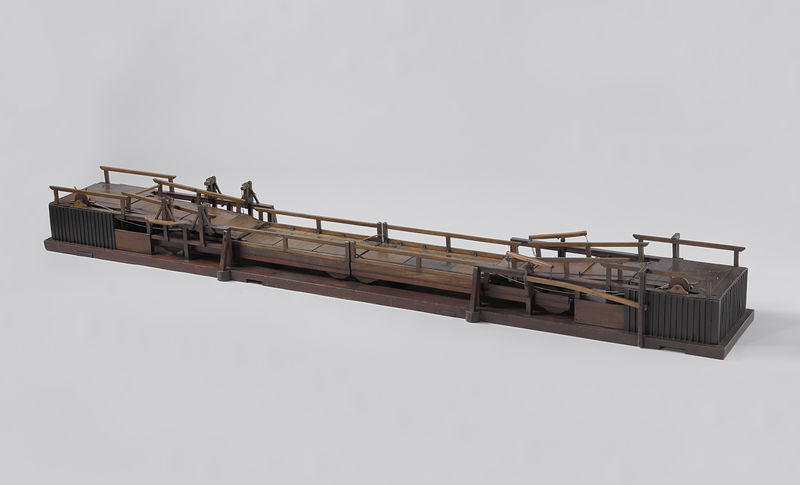
Titel: Model van een vlotbrug
Künstler: Jan Jansz. Blanken
Standort: Amsterdam
Institution: Rijksmuseum
Schlagwörter: architecture, men, people, black, figures, brown, wooden, wood, ship, lift, model, photo, bridge, scale, construction, schiff, geländer, holz, carving, klein, photograph, braun, rail, wheels, personen, brücke, modell, eisenbahn, drawbridge, bau, figuren, craft, object, miniatur, assembled, wench, level, rachet